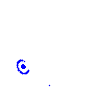
Particle: pion